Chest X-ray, PA view. Patient: 56 years old, sex M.
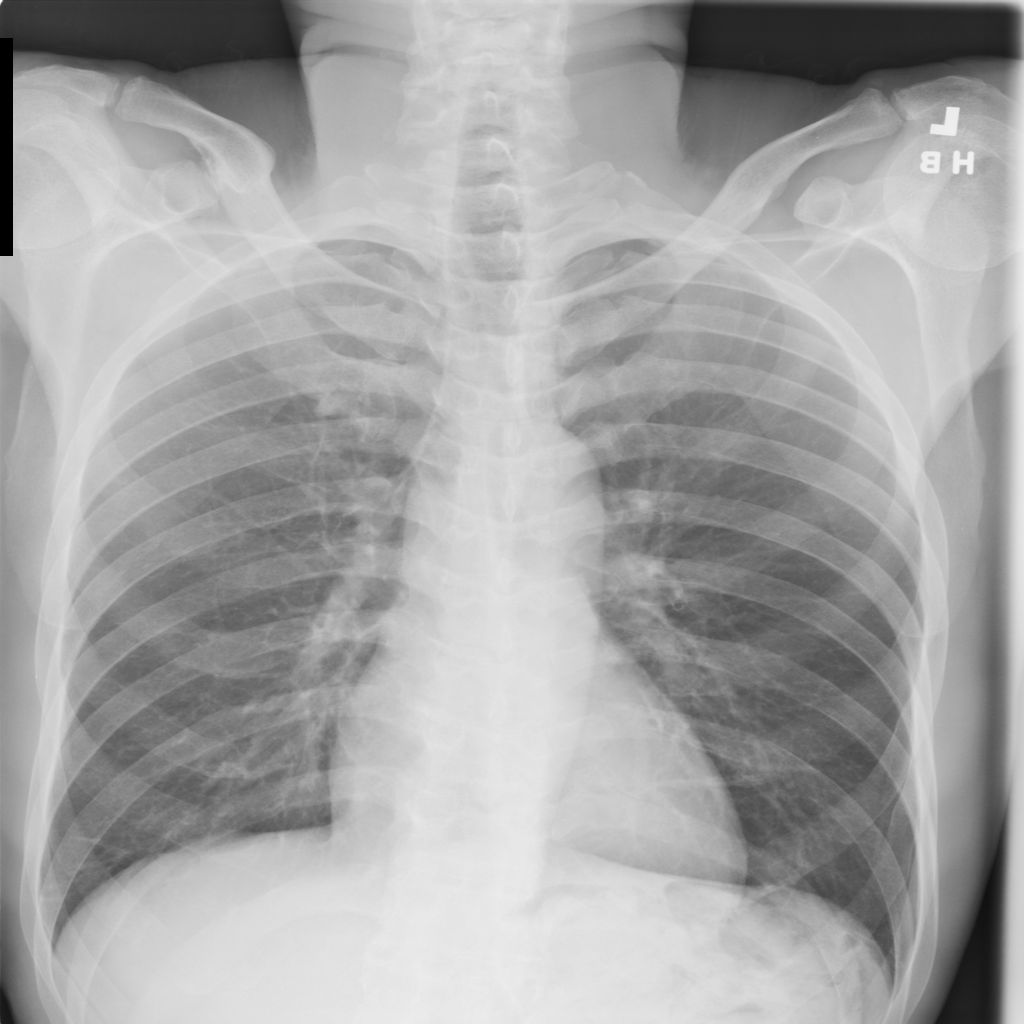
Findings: No Finding